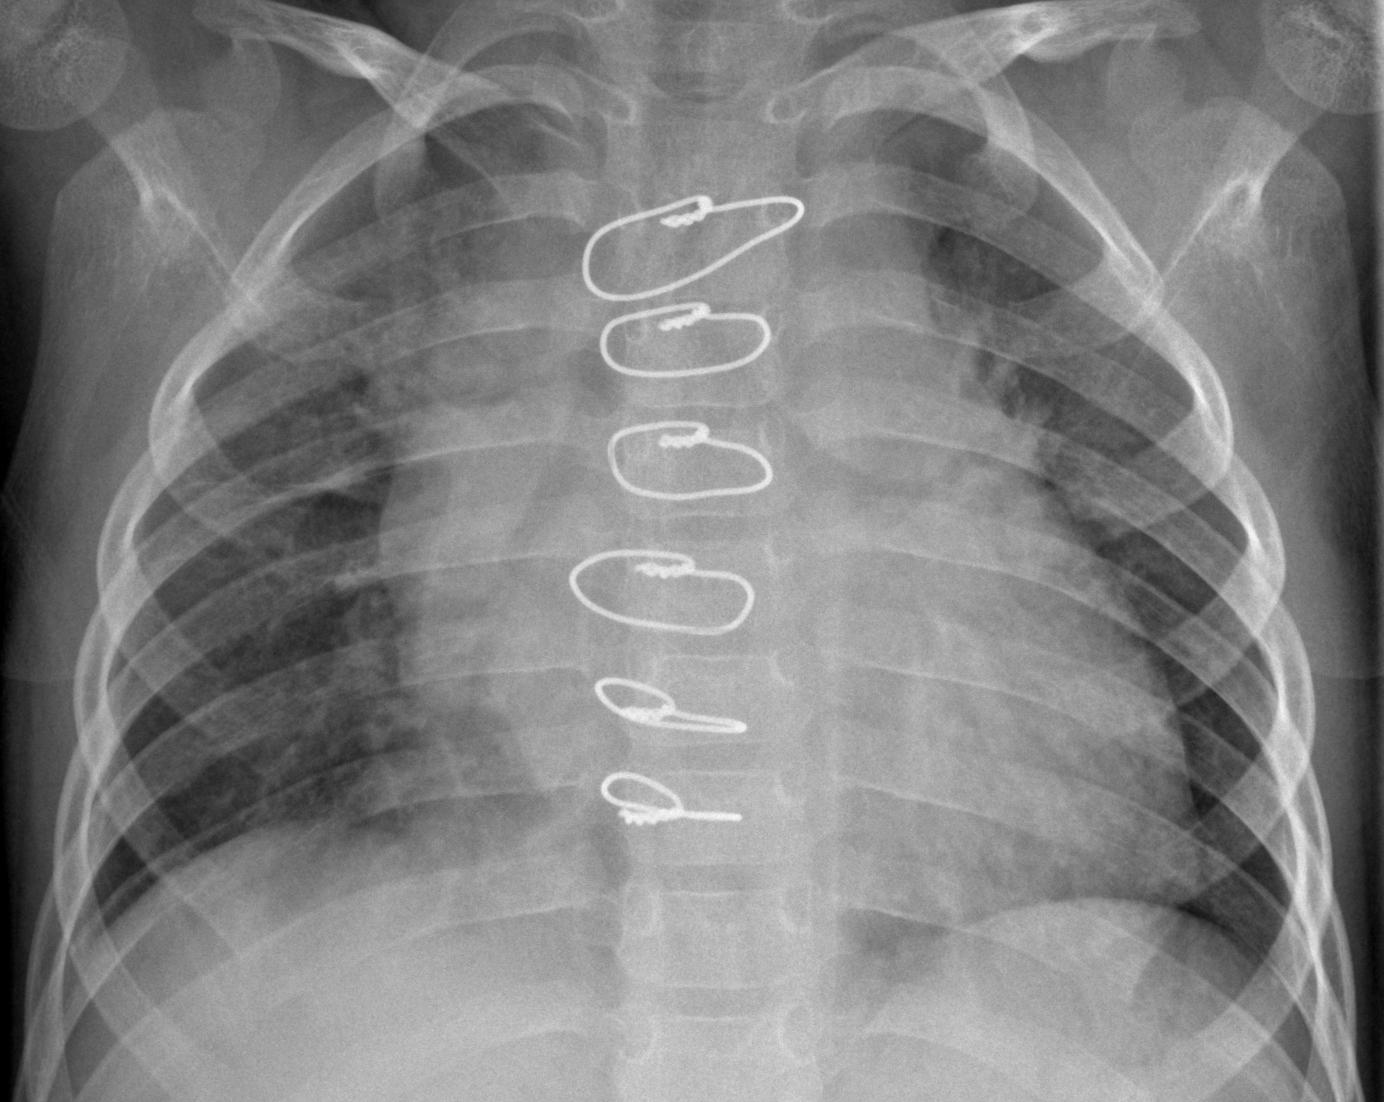
Diagnosis: PNEUMONIA